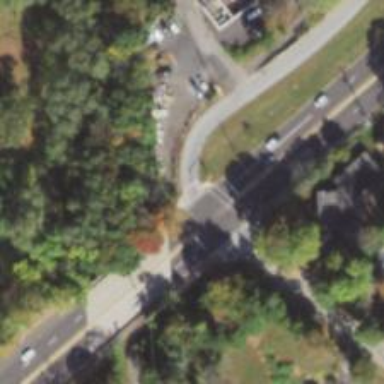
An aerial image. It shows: Marked crossing on footway.